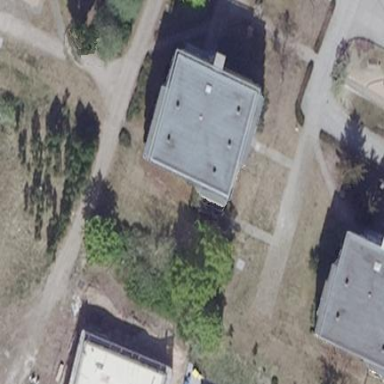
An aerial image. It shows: Residential building with flat grey roof.